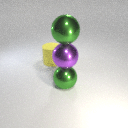
large yellow rubber cylinder to the left of large green metal sphere